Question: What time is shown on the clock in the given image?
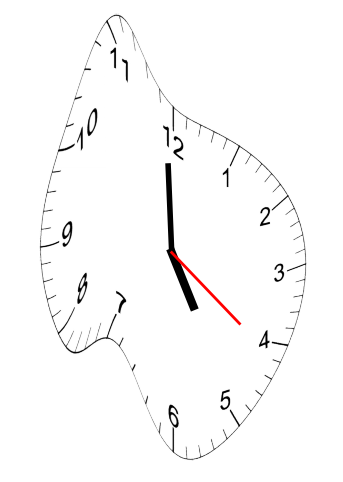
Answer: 04:59:21